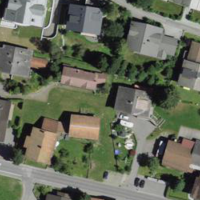
EUNIS habitat code: 54
Species observed at this site:
Primula veris
Phyteuma betonicifolium